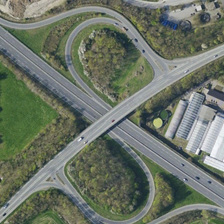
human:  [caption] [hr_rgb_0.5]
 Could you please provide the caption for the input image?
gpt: many green trees and several buildings are near a viaduct .

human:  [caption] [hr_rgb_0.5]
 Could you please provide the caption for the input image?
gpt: many green trees and several buildings are near a viaduct .

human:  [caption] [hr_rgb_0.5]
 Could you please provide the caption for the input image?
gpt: many green trees and several buildings are near a viaduct .

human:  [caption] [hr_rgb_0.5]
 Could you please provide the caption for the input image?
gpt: many green trees and several buildings are near a viaduct .

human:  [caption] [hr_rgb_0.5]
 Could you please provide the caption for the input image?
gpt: many green trees and several buildings are near a viaduct .